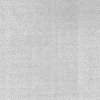
Atmospheric dust classification: dusty